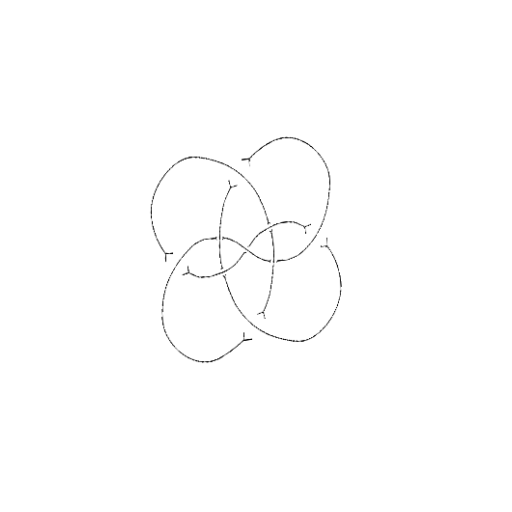
Crossing number: 9